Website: crate-barrel
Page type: gifting
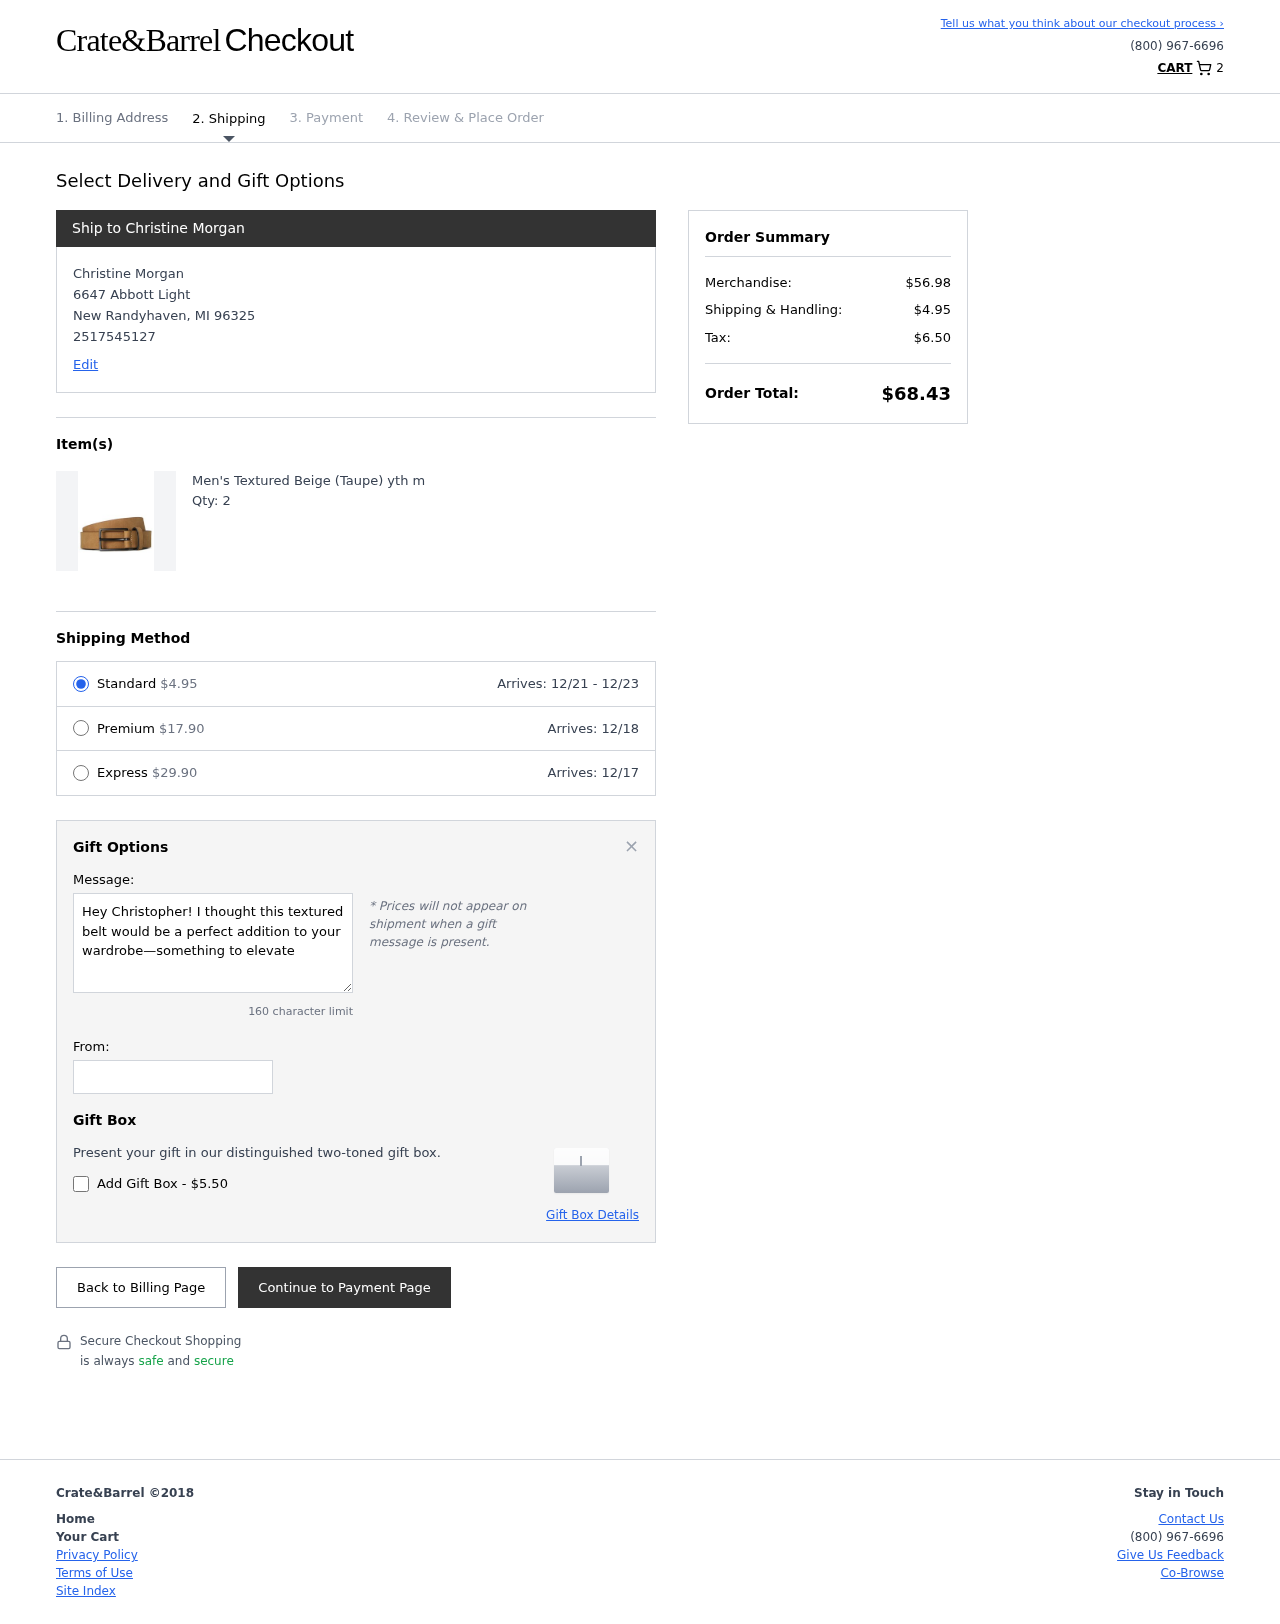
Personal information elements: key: PII_CITY
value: New Randyhaven
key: PII_FULLNAME
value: Christine Morgan
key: PII_GIFT_FIRSTNAME
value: Christopher
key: PII_GIFT_MESSAGE
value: Hey Christopher! I thought this textured belt would be a perfect addition to your wardrobe—something to elevate your style while keeping it laid-back. Can’t wait to see you rock it!
Christine
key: PII_PHONE
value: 2517545127
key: PII_POSTCODE
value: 96325
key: PII_STATE_ABBR
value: MI
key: PII_STREET
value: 6647 Abbott Light
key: PII_FULLNAME2
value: Christine Morgan
Product elements: key: PRODUCT1_NAME
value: Men's Textured Beige (Taupe) yth m
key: PRODUCT1_QUANTITY
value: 2
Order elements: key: ORDER_NUM_ITEMS
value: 2
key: ORDER_SHIPPING_COST
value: $4.95
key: ORDER_DELIVERY_DATE_RANGE
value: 12/21 - 12/23
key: ORDER_PREMIUM_SHIPPING
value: $17.90
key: ORDER_PREMIUM_DATE
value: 12/18
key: ORDER_EXPRESS_SHIPPING
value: $29.90
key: ORDER_EXPRESS_DATE
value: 12/17
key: ORDER_SUBTOTAL
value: $56.98
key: ORDER_TAX
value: $6.50
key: ORDER_TOTAL
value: $68.43